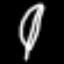
Label: leaf